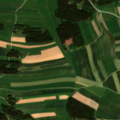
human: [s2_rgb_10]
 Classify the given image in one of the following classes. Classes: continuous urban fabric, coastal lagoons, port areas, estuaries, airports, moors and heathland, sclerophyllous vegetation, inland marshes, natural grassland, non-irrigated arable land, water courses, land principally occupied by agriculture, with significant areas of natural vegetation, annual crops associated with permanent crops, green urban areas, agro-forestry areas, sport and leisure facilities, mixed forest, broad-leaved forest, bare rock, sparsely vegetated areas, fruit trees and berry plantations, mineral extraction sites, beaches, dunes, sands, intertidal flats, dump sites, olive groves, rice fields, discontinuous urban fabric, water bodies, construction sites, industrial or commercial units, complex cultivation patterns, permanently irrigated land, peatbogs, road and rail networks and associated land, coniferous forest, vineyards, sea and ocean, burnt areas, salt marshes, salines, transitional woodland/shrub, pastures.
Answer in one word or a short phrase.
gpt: non-irrigated arable land, complex cultivation patterns, coniferous forest